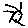
Label: sun